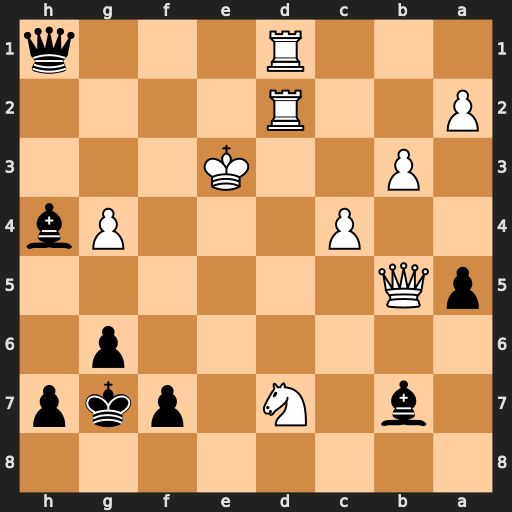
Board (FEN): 8/1b1N1pkp/6p1/pQ6/2P3Pb/1P2K3/P2R4/3R3q
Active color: b
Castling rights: -
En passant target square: -
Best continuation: Qe4#